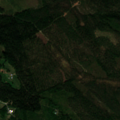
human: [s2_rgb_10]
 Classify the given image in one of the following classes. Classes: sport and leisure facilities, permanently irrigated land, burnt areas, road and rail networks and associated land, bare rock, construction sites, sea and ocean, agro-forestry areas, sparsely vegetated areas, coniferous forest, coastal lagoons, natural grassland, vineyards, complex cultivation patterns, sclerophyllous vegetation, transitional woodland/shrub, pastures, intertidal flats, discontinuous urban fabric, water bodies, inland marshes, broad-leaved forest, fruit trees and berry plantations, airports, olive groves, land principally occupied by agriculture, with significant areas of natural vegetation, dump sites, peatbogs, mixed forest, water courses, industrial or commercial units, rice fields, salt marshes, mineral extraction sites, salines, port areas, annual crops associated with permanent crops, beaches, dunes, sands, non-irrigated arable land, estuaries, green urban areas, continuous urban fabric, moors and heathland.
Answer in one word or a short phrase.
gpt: coniferous forest, mixed forest, transitional woodland/shrub